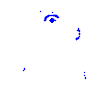
Particle: pion